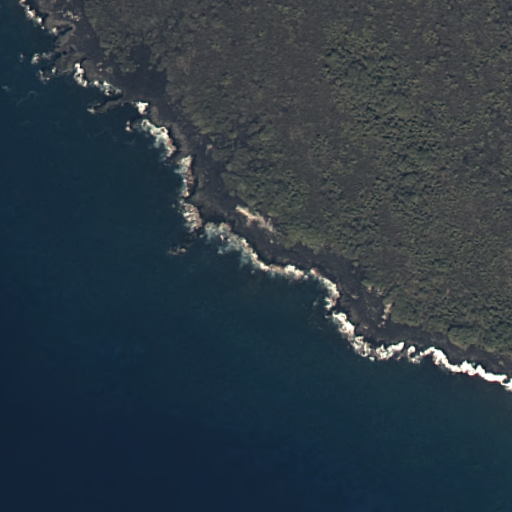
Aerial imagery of cape in Hawaii named Lae Mamo containing only unknown